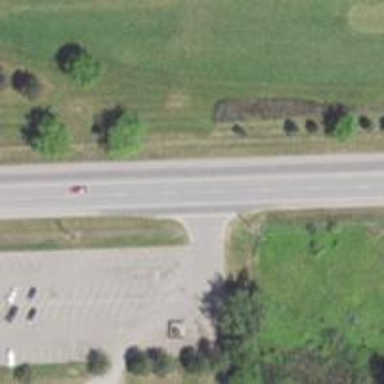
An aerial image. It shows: Secondary road with separate asphalt sidewalks.